Field crop: maize
Growth stage: 2
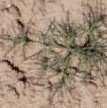
Species: salsola